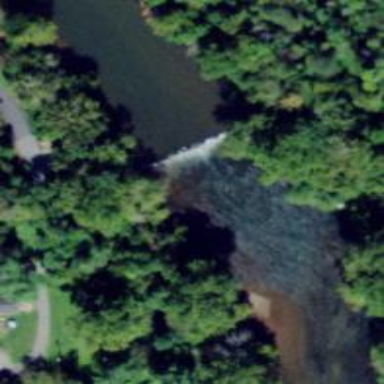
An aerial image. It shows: Weir along the waterway.